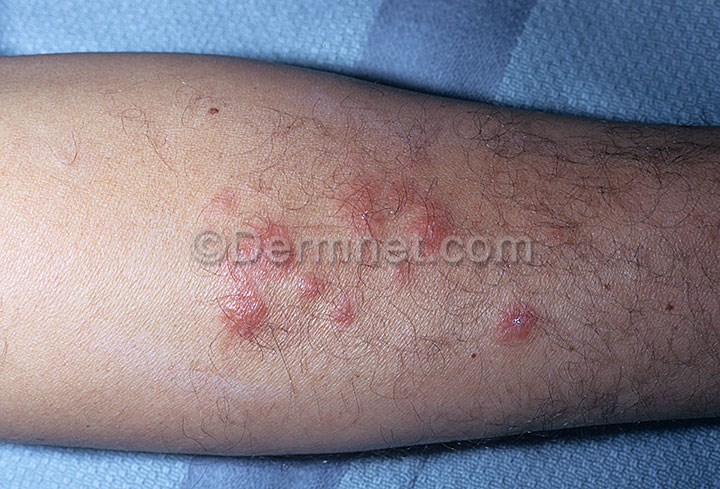
Disease: Warts Molluscum and other Viral Infections